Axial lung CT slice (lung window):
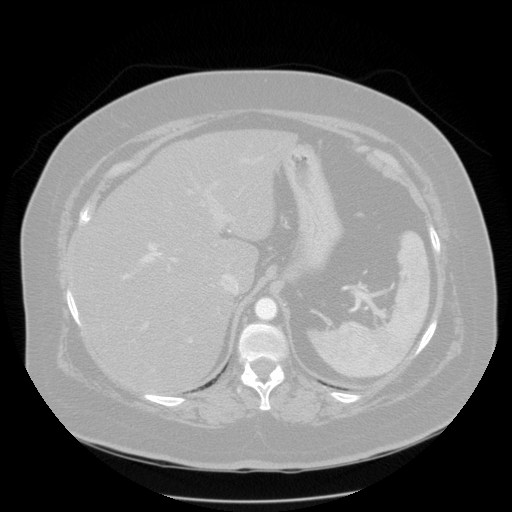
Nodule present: no